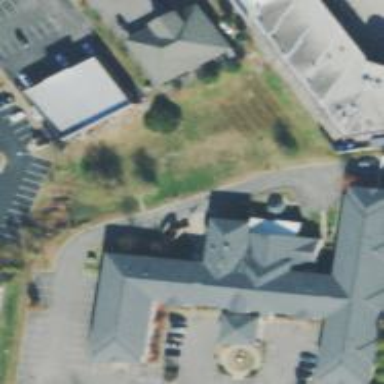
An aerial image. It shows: Nursing home building.